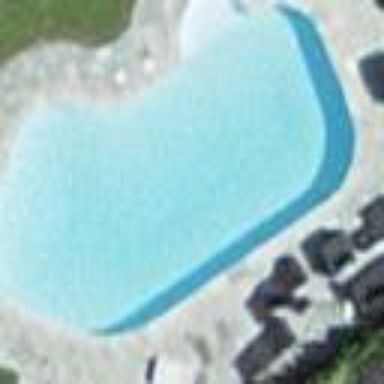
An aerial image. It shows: Swimming pool located in leisure land.